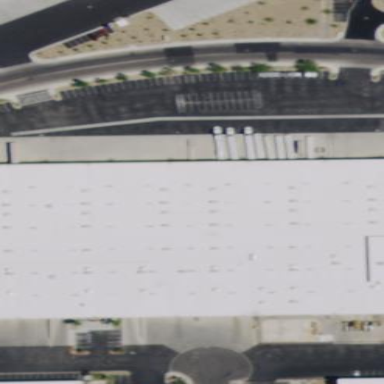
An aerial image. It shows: Warehouse.